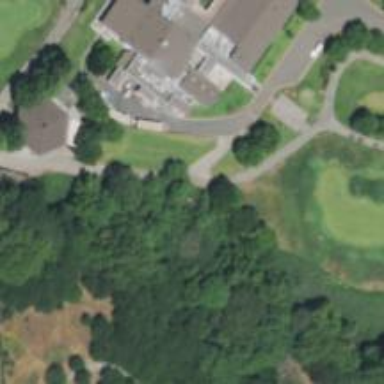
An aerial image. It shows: Footway path at Eagle Vines Golf Course.